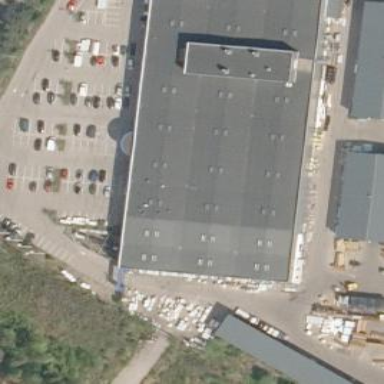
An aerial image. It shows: Hardware shop located in building.